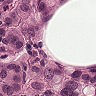
Metastatic tissue present: yes